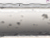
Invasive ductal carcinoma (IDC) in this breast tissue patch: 0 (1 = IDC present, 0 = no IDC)